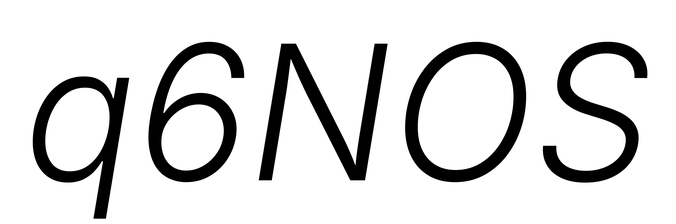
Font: Inter-Italic_Light_Italic